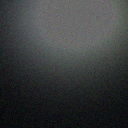
Screen state: off